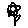
Label: flower